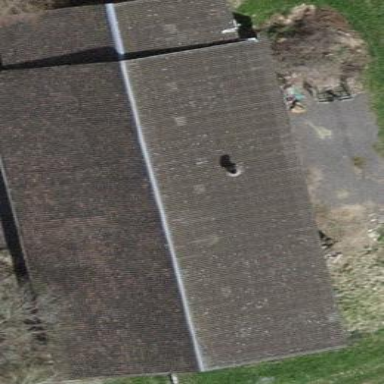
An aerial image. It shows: Farm auxiliary building with gabled roof.